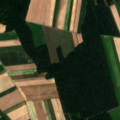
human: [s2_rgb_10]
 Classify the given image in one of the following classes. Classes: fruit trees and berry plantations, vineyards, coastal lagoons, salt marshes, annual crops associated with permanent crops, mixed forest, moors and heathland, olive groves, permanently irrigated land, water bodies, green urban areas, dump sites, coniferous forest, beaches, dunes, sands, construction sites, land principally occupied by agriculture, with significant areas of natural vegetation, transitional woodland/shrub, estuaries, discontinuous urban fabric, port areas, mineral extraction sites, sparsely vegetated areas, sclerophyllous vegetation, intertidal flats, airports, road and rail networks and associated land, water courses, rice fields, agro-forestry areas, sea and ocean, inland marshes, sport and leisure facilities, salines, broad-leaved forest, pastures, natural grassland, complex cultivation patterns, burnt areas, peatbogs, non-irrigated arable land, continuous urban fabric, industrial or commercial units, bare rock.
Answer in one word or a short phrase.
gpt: non-irrigated arable land, coniferous forest